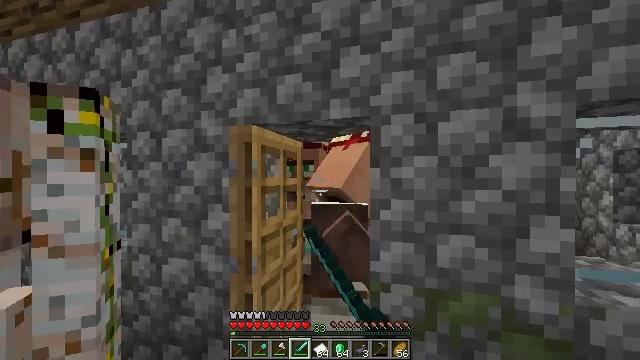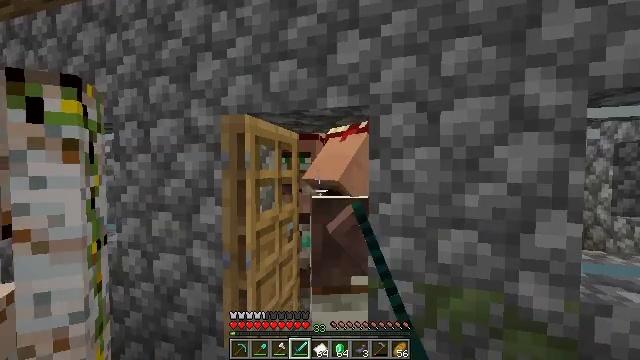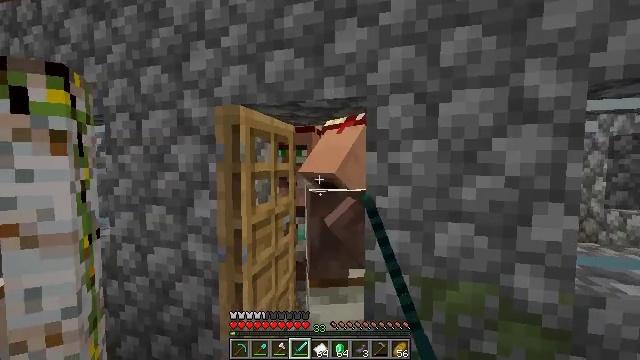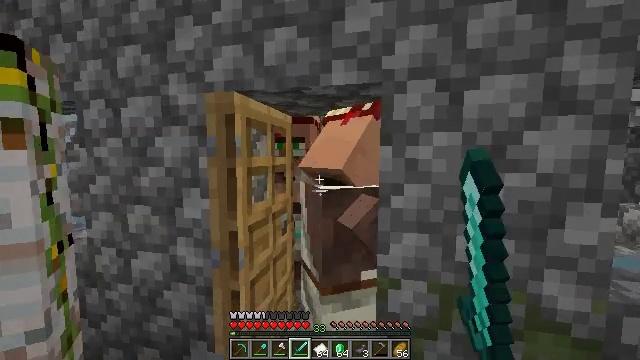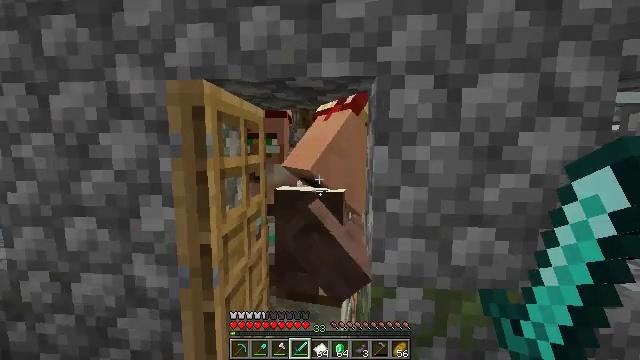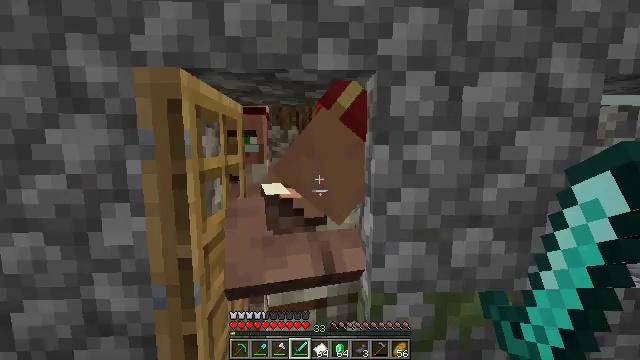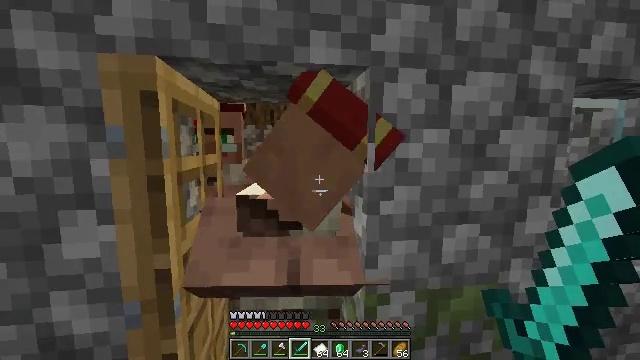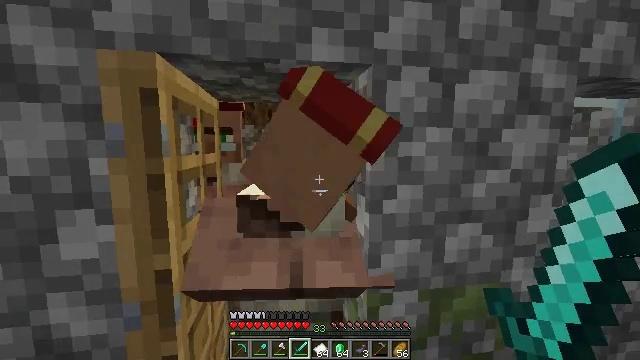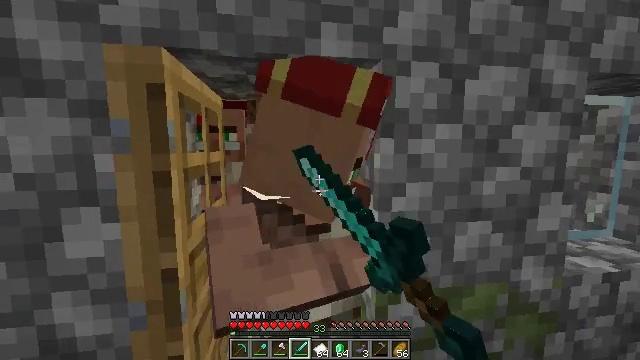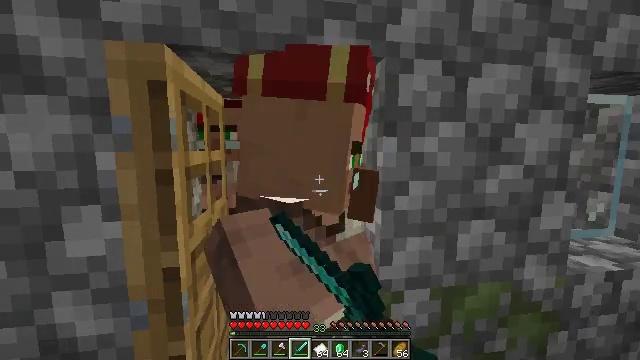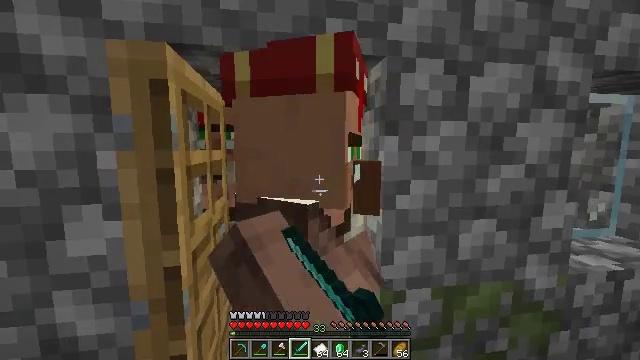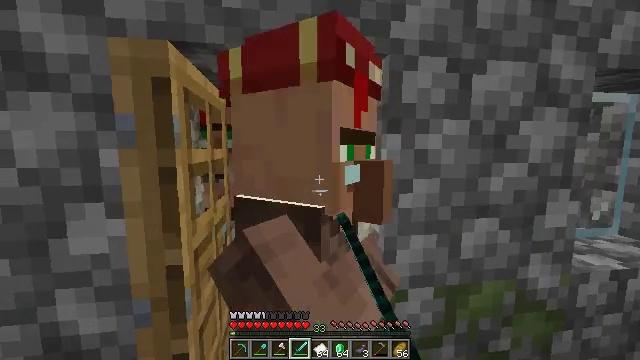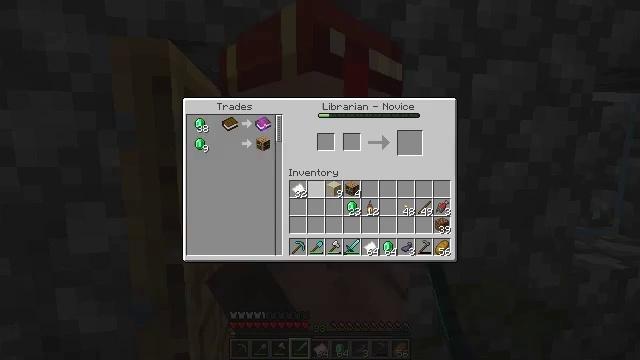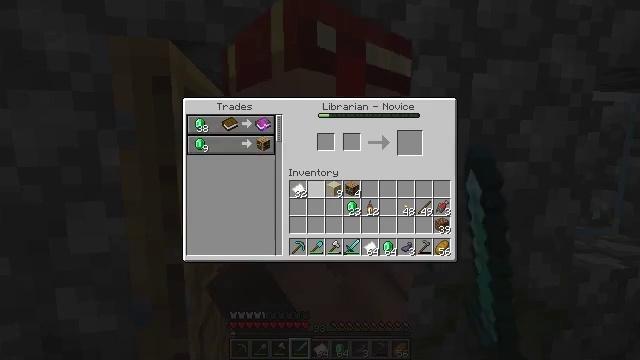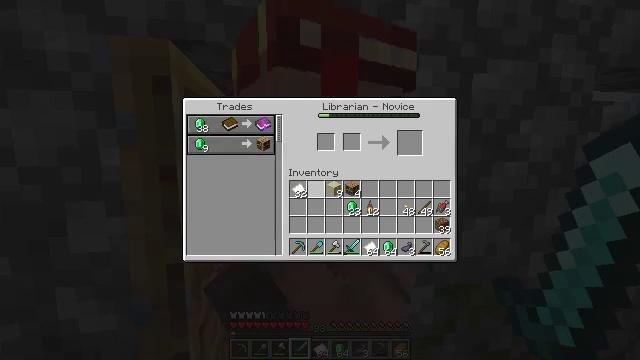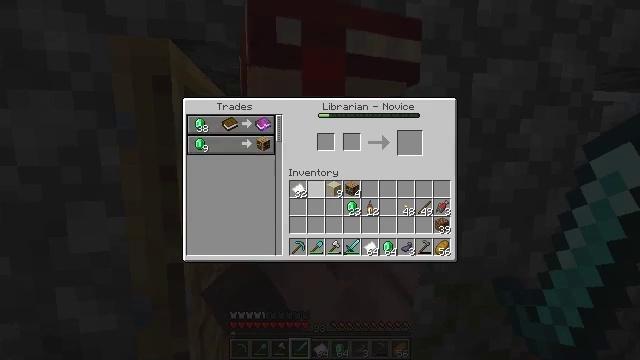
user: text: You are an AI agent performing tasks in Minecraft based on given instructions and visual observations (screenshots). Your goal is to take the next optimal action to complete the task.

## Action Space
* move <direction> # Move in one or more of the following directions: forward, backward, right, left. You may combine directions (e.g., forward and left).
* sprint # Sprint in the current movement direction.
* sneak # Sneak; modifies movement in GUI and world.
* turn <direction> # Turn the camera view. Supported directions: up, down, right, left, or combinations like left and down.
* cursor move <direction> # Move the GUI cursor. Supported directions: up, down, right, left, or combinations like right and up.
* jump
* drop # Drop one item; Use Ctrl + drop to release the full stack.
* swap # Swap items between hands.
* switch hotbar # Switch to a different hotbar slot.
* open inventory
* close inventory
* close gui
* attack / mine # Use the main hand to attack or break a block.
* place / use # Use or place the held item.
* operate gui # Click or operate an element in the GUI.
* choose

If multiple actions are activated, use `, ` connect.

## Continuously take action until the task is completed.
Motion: motion action
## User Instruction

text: Prepare books and planks to make a bookshelf.
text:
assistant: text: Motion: move forward, turn down
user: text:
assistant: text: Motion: move forward and move left, turn down
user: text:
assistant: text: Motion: move forward and move left, turn right and down
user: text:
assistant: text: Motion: move forward and move left, turn right and down
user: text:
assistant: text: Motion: turn right
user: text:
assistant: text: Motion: turn right
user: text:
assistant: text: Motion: use / place
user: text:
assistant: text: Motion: use / place
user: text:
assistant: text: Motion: use / place
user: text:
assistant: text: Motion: use / place
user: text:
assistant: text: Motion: no_op
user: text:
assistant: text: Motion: open gui
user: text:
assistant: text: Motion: no_op
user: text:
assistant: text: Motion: no_op
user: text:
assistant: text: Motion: no_op
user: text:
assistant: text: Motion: no_op
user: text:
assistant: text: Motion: no_op
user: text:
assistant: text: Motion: no_op
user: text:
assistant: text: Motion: cursor move left
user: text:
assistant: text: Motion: cursor move left
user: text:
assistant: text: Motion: cursor move left
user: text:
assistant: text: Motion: cursor move left
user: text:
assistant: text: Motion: no_op
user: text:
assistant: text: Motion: no_op
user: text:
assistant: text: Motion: no_op
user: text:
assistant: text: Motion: no_op
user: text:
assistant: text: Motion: no_op
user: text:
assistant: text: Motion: no_op
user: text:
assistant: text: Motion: no_op
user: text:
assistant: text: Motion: no_op